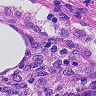
Metastatic tissue present: yes